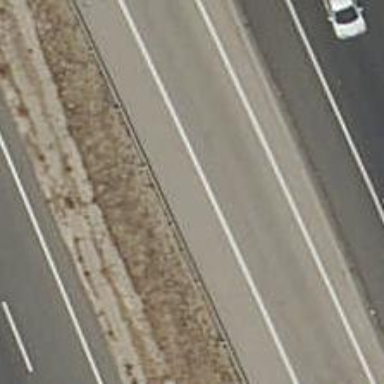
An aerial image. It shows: Asphalt motorway link.